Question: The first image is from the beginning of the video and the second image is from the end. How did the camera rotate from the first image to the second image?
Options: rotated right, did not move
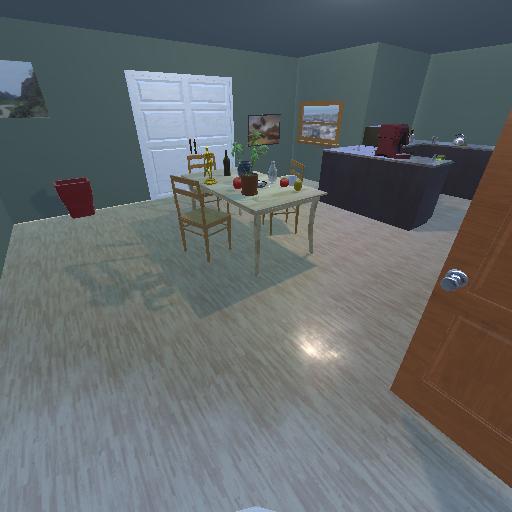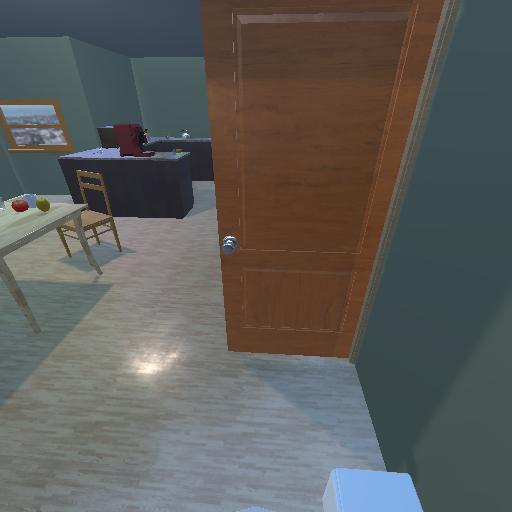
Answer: rotated right